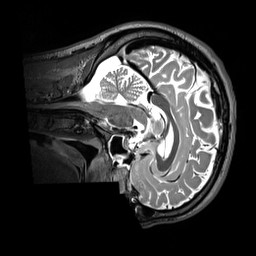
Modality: T2w
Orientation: sagittal
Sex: male
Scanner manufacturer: siemens
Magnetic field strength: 3 T
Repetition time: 3.2 s
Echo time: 0.409 s